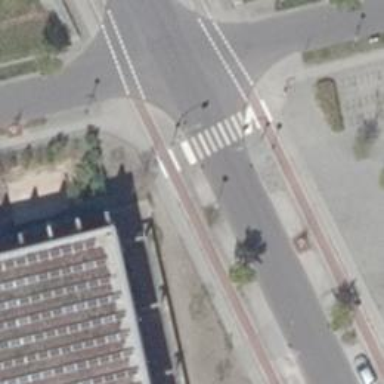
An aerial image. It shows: Residential road with asphalt surface and cycle track.